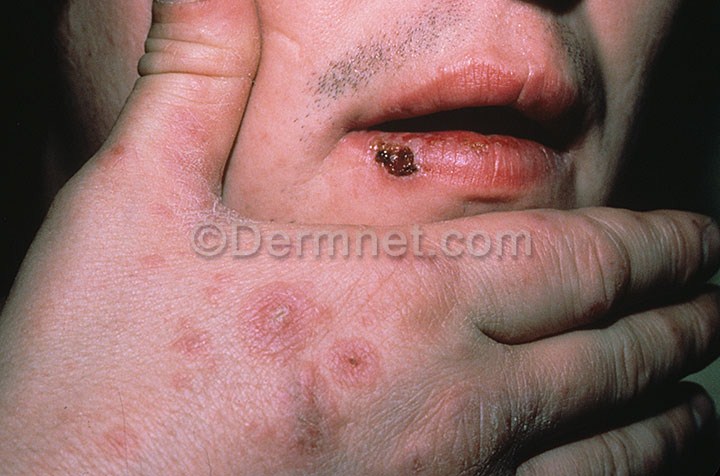
Disease: Warts Molluscum and other Viral Infections